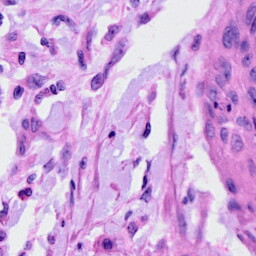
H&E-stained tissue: Cervix